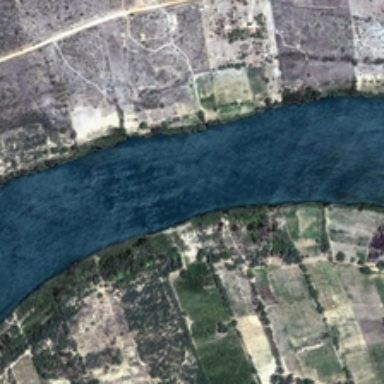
A crooked river flows through a large area .